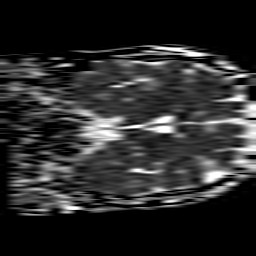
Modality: ADC
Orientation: coronal
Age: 45
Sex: female
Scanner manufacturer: philips
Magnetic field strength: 1.5 T
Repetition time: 3.508 s
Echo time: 0.09255 s